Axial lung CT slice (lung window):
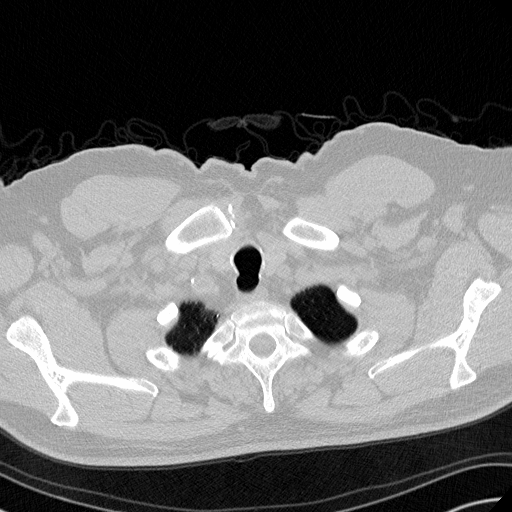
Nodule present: no